Question: Here is a simplified version of my component. I'm trying to toggle a checkmark if a language has been selected from the list, default to english. Currently they are all selected or all deselected.
'''
<template>
<ul>
<li
v-for="(subNavItem, index) in navItem.children"
:key="index"
@click="toggle(); selectLanguage(subNavItem.value)"
>
<a>
<span>
{{ subNavItem.label }}
</span>
<span
v-if="isEnabled"
class="navMobile__list__item-icon-enabled"
>
<span class="icon icon--tick">
<svg class="icon-inner">
<use xlink:href="#tick" />
</svg>
</span>
</span>
</a>
</li>
</ul>
</template>
<script>
export default {
data() {
return {
selectedLocale: '',
isEnabled: false,
};
},
computed: {
...mapState({
locales: state => state.locales,
localeLabels: state => state.localeLabels,
}),
},
methods: {
selectLanguage(locale) {
const updatedQueryString = appendQueryString({ locale });
window.location.search = updatedQueryString;
},
toggle() {
this.isEnabled = !this.isEnabled;
},
},
};
</script>
'''
These are my current props/data.

I think I need to make isEnabled a prop instead, and then I could change my v-if to:
'''
v-if="subNavItem.isEnabled"
'''
Does it make the most sense to do it this way? And if so how do I attach the isEnabled prop to the appropriate subNavItems?
Visual:
<URL>
EDIT:
Okay I figured out how to update the object.
'''
methods: {
toggle(subNavItem, index) {
this.$set(subNavItem, 'isSelected', !subNavItem.isSelected)
}
'''
But now my v-if isn't watching for this change.
'''
v-if="subNavItem.isEnabled"
'''
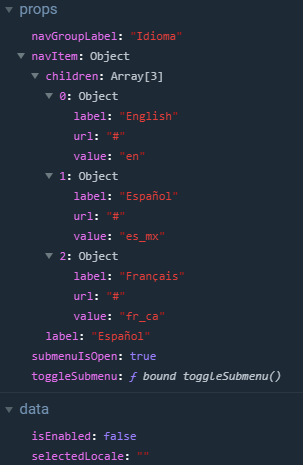
Answer: Here is how I solved this:
'''
<li
v-for="(subNavItem, index) in navItem.children"
:key="index"
@click="toggle(subNavItem, navItem)"
>
methods: {
toggle(subNavItem, navItem) {
// uncheck all languages
navItem.children.map(function(x) {
x.isSelected = false;
})
// check language
this.$set(subNavItem, 'isSelected', !subNavItem.isSelected)
this.$forceUpdate();
}
}
'''